Question: I've created a shape in Blender (I've made sure to triangulate faces and add normals) which I've exported in .obj format to use in an openframeworks project. I've also wrote a small class to parse this .obj file. The shape is drawing perfectly, but I can't seem to get the normals to apply correctly.
The export only contains vertices, normals, and faces. As dictated by the .obj format: I add vertices to a mesh and use the supplied indices to draw faces. The normals, and indices for normals, are supplied in a similar fashion. Indicated by the image below, I'm not applying them correctly.

Here's my model loader script:
modelLoader.h
'''
#ifndef _WAVEFRONTLOADER
#define _WAVEFRONTLOADER
#include "ofMain.h"
class waveFrontLoader {
public:
ofMesh mesh;
waveFrontLoader();
~waveFrontLoader();
void loadFile(char *fileName);
ofMesh generateMesh();
private:
typedef struct
{
ofIndexType v1,v2,v3;
ofIndexType vn1,vn2,vn3;
}
Index;
std::vector<ofVec3f> vertices;
std::vector<ofVec3f> normals;
std::vector<Index> indices;
void parseLine(char *line);
void parseVertex(char *line);
void parseNormal(char *line);
void parseFace(char *line);
};
#endif
'''
modelLoader.cpp
'''
#include "waveFrontLoader.h"
waveFrontLoader::waveFrontLoader()
{
}
void waveFrontLoader::loadFile(char *fileName)
{
ifstream file;
char line[255];
//open file in openframeworks data folder
file.open(ofToDataPath(fileName).c_str());
if (file.is_open())
{
while (file.getline(line,255))
{
parseLine(line);
}
}
}
void waveFrontLoader::parseLine(char *line)
{
//If empty, don't do anything with it
if(!strlen(line))
{
return;
}
//get line type identifier from char string
char *lineType = strtok(strdup(line), " ");
//parse line depending on type
if (!strcmp(lineType, "v")) // Vertices
{
parseVertex(line);
}
else if (!strcmp(lineType, "vn")) // Normals
{
parseNormal(line);
}
else if (!strcmp(lineType, "f")) // Indices (Faces)
{
parseFace(line);
}
}
void waveFrontLoader::parseVertex(char *line)
{
float x;
float y;
float z;
vertices.push_back(ofVec3f(x,y,z));
//get coordinates from vertex line and assign
sscanf(line, "v %f %f %f", &vertices.back().x, &vertices.back().y, &vertices.back().z);
}
void waveFrontLoader::parseNormal(char *line)
{
float x;
float y;
float z;
normals.push_back(ofVec3f(x,y,z));
//get coordinates from normal line and assign
sscanf(line, "vn %f %f %f", &normals.back().x, &normals.back().y, &normals.back().z);
}
void waveFrontLoader::parseFace(char *line)
{
indices.push_back(Index());
//get vertex and normal indices
sscanf(line, "f %d//%d %d//%d %d//%d",
&indices.back().v1,
&indices.back().vn1,
&indices.back().v2,
&indices.back().vn2,
&indices.back().v3,
&indices.back().vn3);
}
ofMesh waveFrontLoader::generateMesh()
{
//add vertices to mesh
for (std::vector<ofVec3f>::iterator i = vertices.begin(); i != vertices.end(); ++i)
{
mesh.addVertex(*i);
}
//add indices to mesh
for (std::vector<Index>::iterator i = indices.begin(); i != indices.end(); ++i)
{
// -1 to count from 0
mesh.addIndex((i->v1) - 1);
mesh.addIndex((i->v2) - 1);
mesh.addIndex((i->v3) - 1);
mesh.addNormal(normals[(i->vn1) - 1]);
mesh.addNormal(normals[(i->vn2) - 1]);
mesh.addNormal(normals[(i->vn3) - 1]);
}
return mesh;
}
waveFrontLoader::~waveFrontLoader()
{
}
'''
I've tried adding normals like this as well (makes sense since it's one normal per face):
'''
mesh.addNormal(normals[(i->vn1) - 1]);
'''
I've also tried adding normals only once per two triangles being drawn, and tried adding indices and normals before the indices. Neither of those worked either.
testApp.h
'''
#pragma once
#include "ofMain.h"
#include "waveFrontLoader.h"
class testApp : public ofBaseApp{
public:
void setup();
void update();
void draw();
void exit();
waveFrontLoader *objectLoader;
ofMesh mesh;
ofEasyCam camera;
ofLight light;
};
'''
testApp.cpp
'''
#include "testApp.h"
//--------------------------------------------------------------
void testApp::setup()
{
glEnable(GL_DEPTH_TEST);
glEnable(GL_LIGHTING);
ofBackground(10, 10, 10);
camera.setDistance(10);
light.setPosition(10,30,-25);
objectLoader = new waveFrontLoader();
objectLoader->loadFile("test.obj");
mesh = objectLoader->generateMesh();
}
//--------------------------------------------------------------
void testApp::update()
{
}
//--------------------------------------------------------------
void testApp::draw()
{
camera.begin();
light.enable();
mesh.draw();
light.disable();
camera.end();
}
void testApp::exit()
{
delete objectLoader;
}
'''
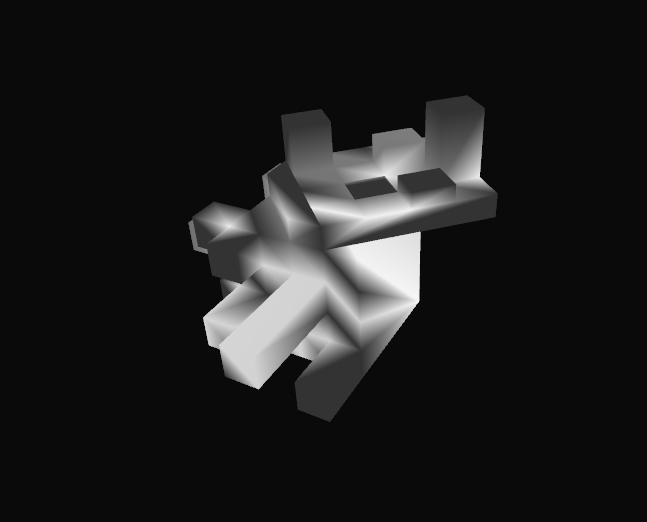
Answer: I think this may be an indexing error due to the indices of your position and normal arrays not corresponding. Typically when creating vertex buffers with OpenGL, all vertex attribute (position, normal, texcoord, etc) arrays must be of the same length. Therefore when a triangle is defined as indices [0, 1, 2], it will use the positions [v0, v1, v2] and normals [n0, n1, n2].
Let's use a cube as an example to look over whats happening in your code.
The cube .obj file would contain:
> '''
- 8 positions, lets call them v0 to v7
- 6 normals, lets call them n0 to n5
- 12 faces/triangles of format v//n v//n v//n, called f0 to f11
'''
In your generateMesh() code you would submit a vertex array of:
'''
[ v0, v1, v2, v3, v4, v5, v6, v7 ] // length of 8
'''
an index array of:
'''
[ f0.a, f0.b, f0.c, .... f11.a, f11.b, f11.c ] // length of 36
'''
and a normal array of
'''
[ n0, n0, n0, n0, n0, n0, n1, n1, n1, ... n5, n5, n5 ] // length of 36.
'''
In this example, triangle index values would range [0 to 7] for positions and [0 to 5] for normals. This works out for your vertices submitted, but your submitted normals range from [ 0 to 31 ].
Try generating your ofMesh using the following code which assembles unified vertex arrays with corresponding vertex and normal indices:
'''
ofMesh waveFrontLoader::generateMesh()
{
int indexCount = 0;
for (std::vector<Index>::iterator i = indices.begin(); i != indices.end(); ++i)
{
// add face of positions, -1 to count from 0
mesh.addVertex(vertices[(i->v1) - 1]);
mesh.addVertex(vertices[(i->v2) - 1]);
mesh.addVertex(vertices[(i->v3) - 1]);
// add face of normals, -1 to count from 0
mesh.addNormal(normals[(i->vn1) - 1]);
mesh.addNormal(normals[(i->vn2) - 1]);
mesh.addNormal(normals[(i->vn3) - 1]);
// in this code we are defining our vertex arrays
// according to the indices, so they will always
// be [0 to n]
mesh.addIndex( indexCount++ );
mesh.addIndex( indexCount++ );
mesh.addIndex( indexCount++ );
}
}
'''
Now obviously this function does not result in arrays of minimal size (in the cube example there are 32 vertices in the array, but only 24 of those are of unique position/normal pairings), but will allow a quick test to see if it is causing the issue.
A more sophisticated approach would be to use an std::map or std::set to check if the position+normal+etc combination already exists, and use those existing indices rather than adding redundant data to the array. In the cube example this would result in the first two faces being indices [0, 1, 2, 1, 2, 3] using 4 vertices rather than indices [0, 1, 2, 3, 4, 5] using 6 vertices,